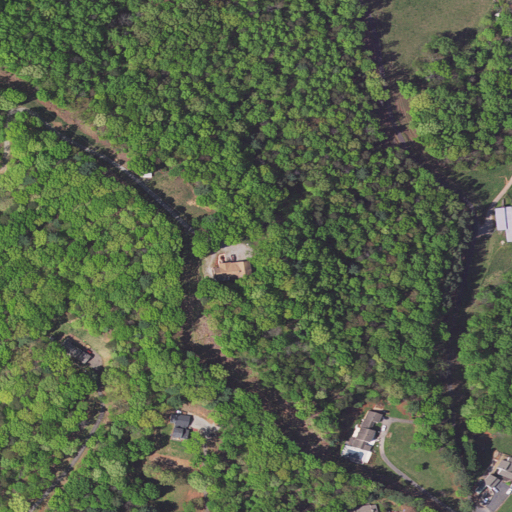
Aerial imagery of mountain in Virginia named Clower Knob containing deciduous forest, mixed forest, open development, pasture, low intensity development, and medium intensity development